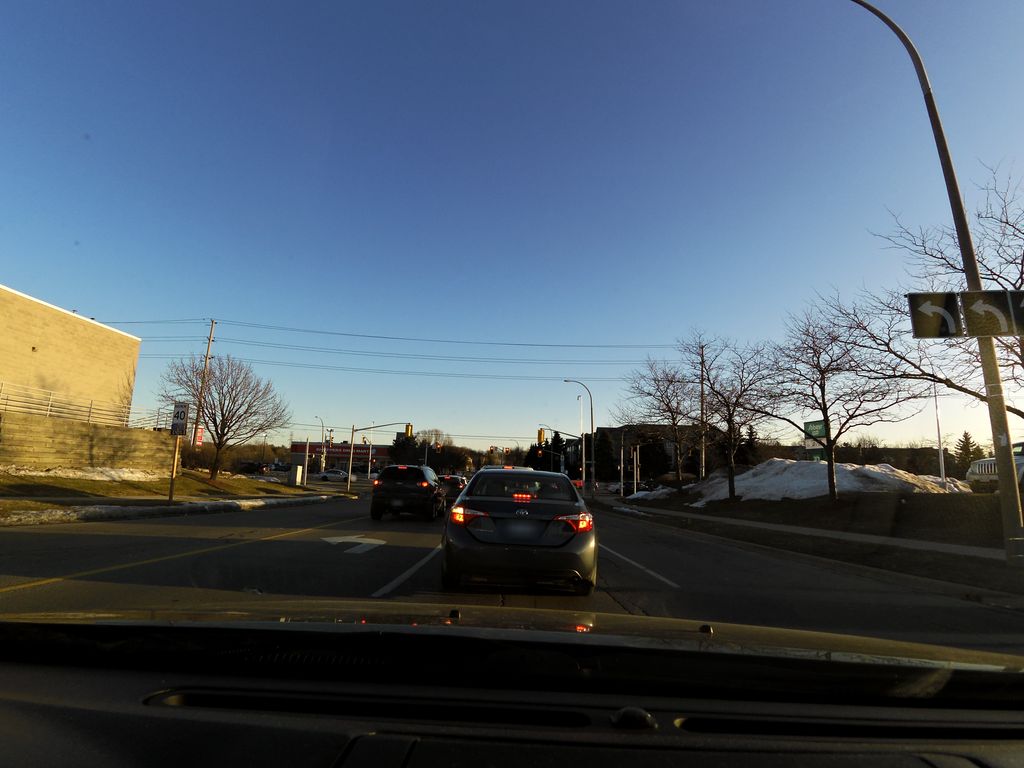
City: hamilton